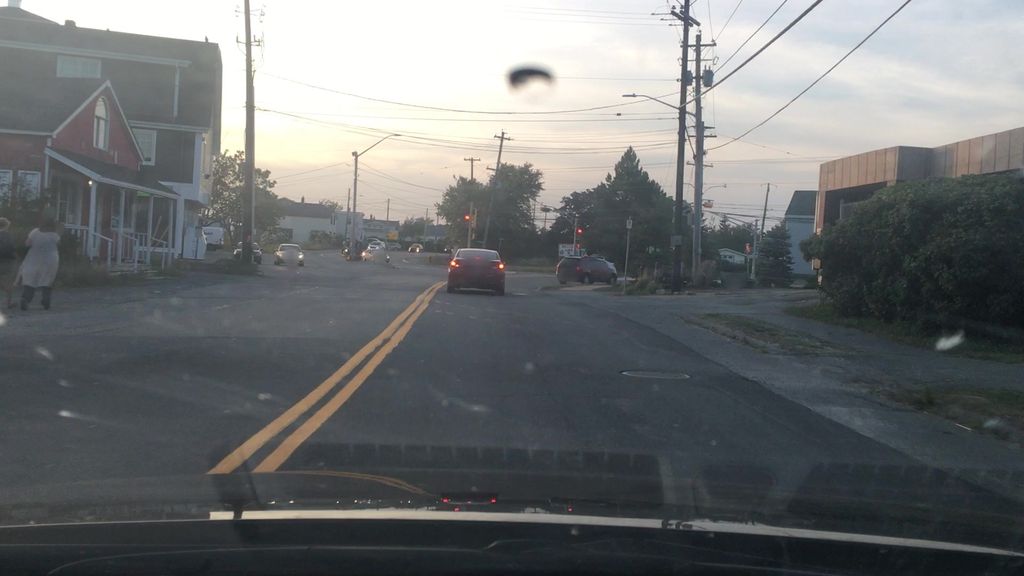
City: halifax